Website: lowes
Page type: review-order
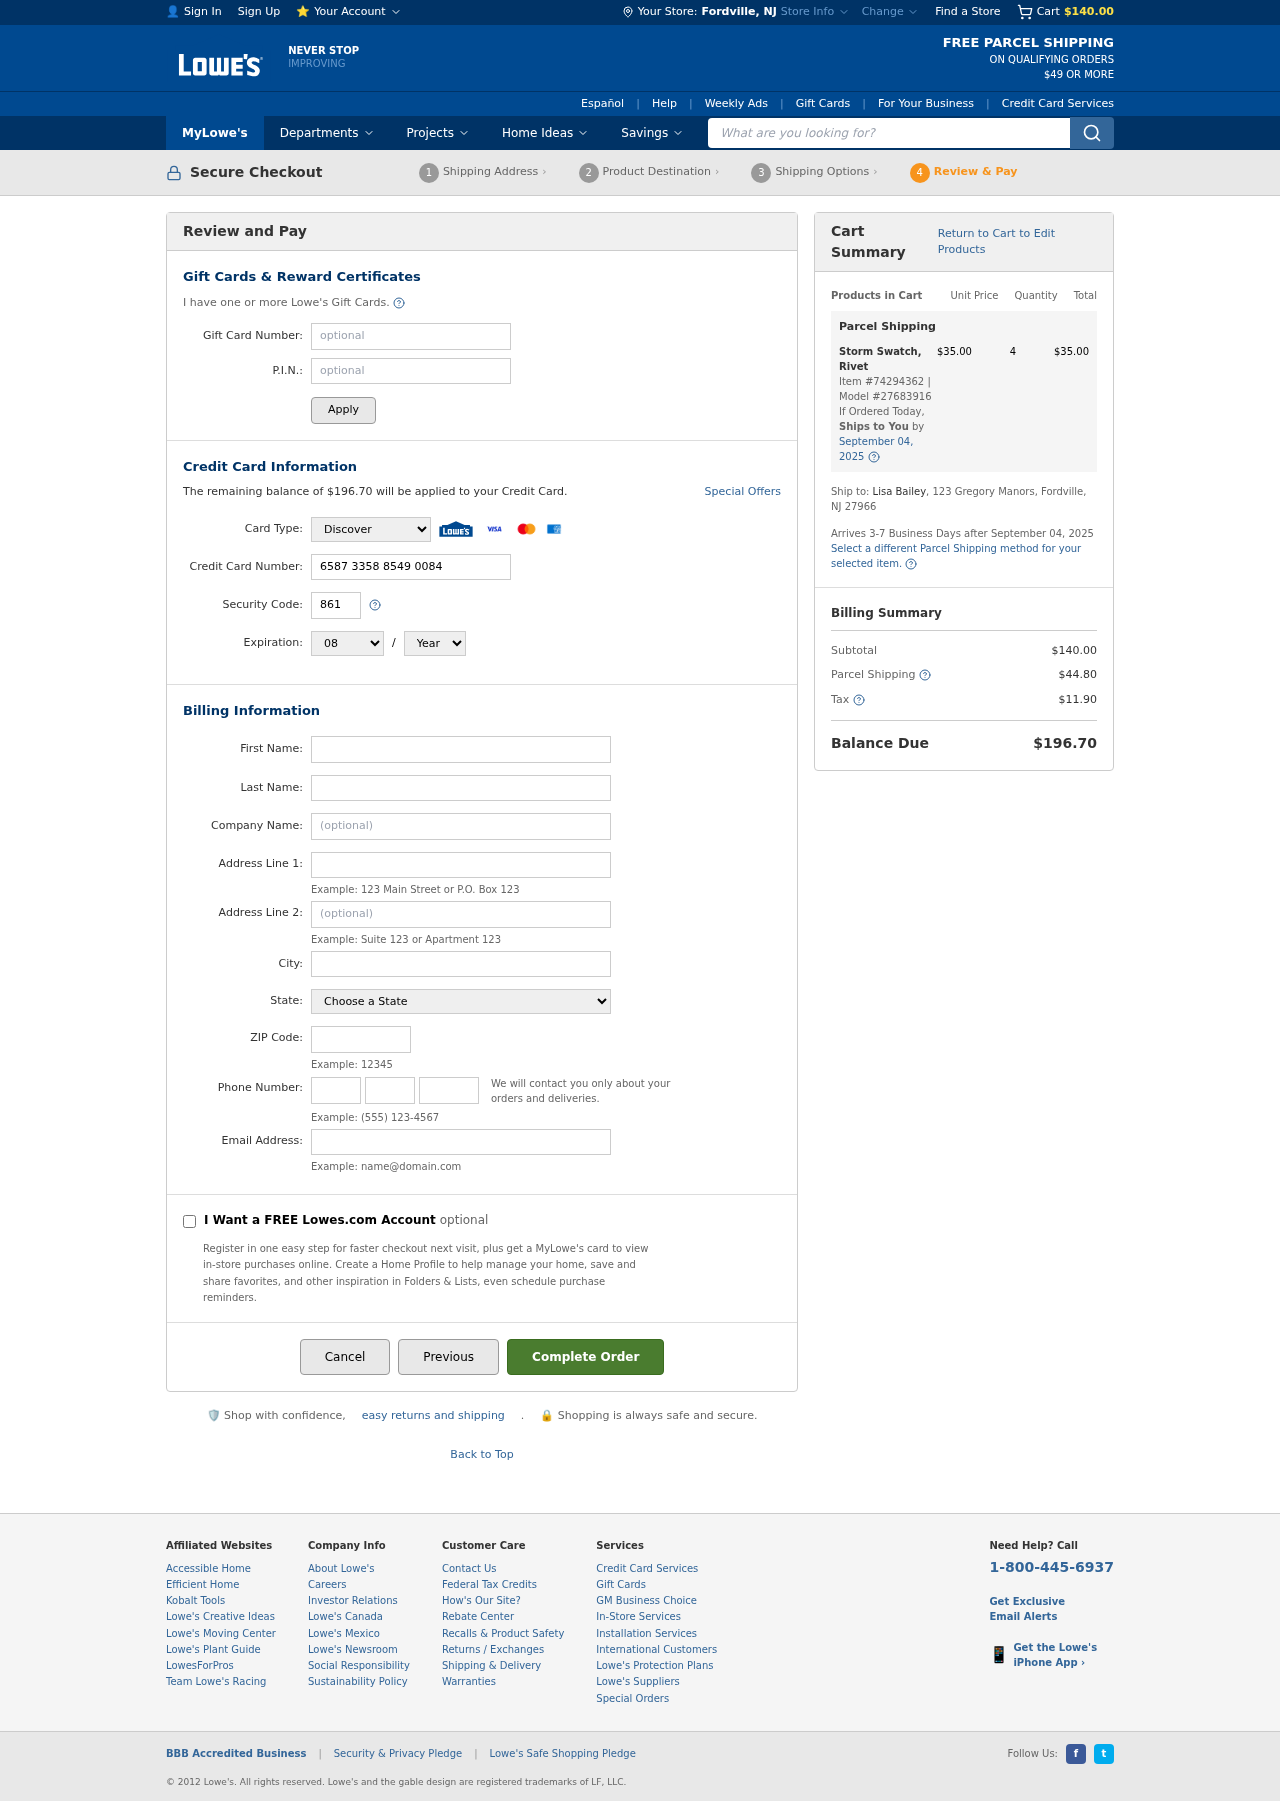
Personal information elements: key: PII_CARD_CVV
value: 861
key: PII_CARD_EXPIRY_MONTH
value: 08
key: PII_CARD_EXPIRY_YEAR
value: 26
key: PII_CARD_NUMBER
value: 6587 3358 8549 0084
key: PII_CARD_TYPE
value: Discover
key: PII_CITY
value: Fordville
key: PII_CITY_STATE
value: Fordville, NJ
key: PII_COMPANY
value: Harrell Group
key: PII_EMAIL
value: lisabailey@gmail.com
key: PII_FIRSTNAME
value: Lisa
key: PII_LASTNAME
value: Bailey
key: PII_PHONE_AREA
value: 674
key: PII_PHONE_PREFIX
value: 867
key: PII_PHONE_SUFFIX
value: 5341
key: PII_POSTCODE
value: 27966
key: PII_STATE
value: New Jersey
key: PII_STREET
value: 123 Gregory Manors
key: PII_STREET2
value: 123 Gregory Manors
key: PII_FULLNAME2
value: Lisa Bailey
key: PII_STATE_ABBR
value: NJ
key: PII_POSTCODE_FULL
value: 27966
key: PII_CITY_STATE_ZIP
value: Fordville, NJ 27966
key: PII_POSTCODE_NUMERIC
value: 27966
Product elements: key: PRODUCT1_NAME
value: Storm Swatch, Rivet
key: PRODUCT1_PRICE
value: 35
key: PRODUCT1_QUANTITY
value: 4
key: PRODUCT1_ITEM_NUMBER
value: Item #74294362
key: PRODUCT1_MODEL_NUMBER
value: Model #27683916
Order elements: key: ORDER_SUBTOTAL
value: $140.00
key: ORDER_BALANCE_DUE
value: $196.70
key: ORDER_SHIPPING_DATE
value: September 04, 2025
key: ORDER_ITEM_TOTAL
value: $35.00
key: ORDER_SHIPPING_DATE2
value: September 04, 2025
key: ORDER_SHIPPING_COST
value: $44.80
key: ORDER_TAX
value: $11.90
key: ORDER_TOTAL
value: $196.70
Search elements: key: HEADER_SEARCH
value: What are you looking for?